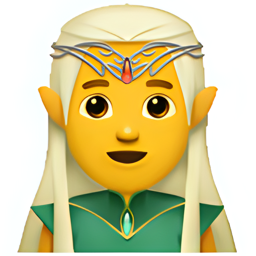
Name: man elf
Emoji: 🧝‍♂️
Group: People & Body
Sub-group: person-fantasy